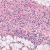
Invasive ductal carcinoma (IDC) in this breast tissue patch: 1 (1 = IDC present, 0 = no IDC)